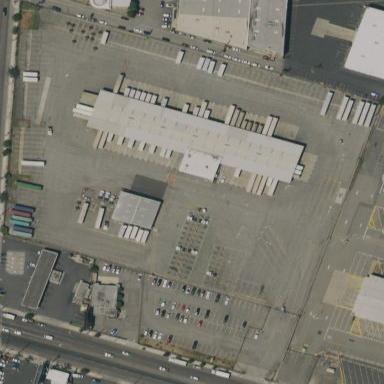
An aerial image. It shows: Commercial area.